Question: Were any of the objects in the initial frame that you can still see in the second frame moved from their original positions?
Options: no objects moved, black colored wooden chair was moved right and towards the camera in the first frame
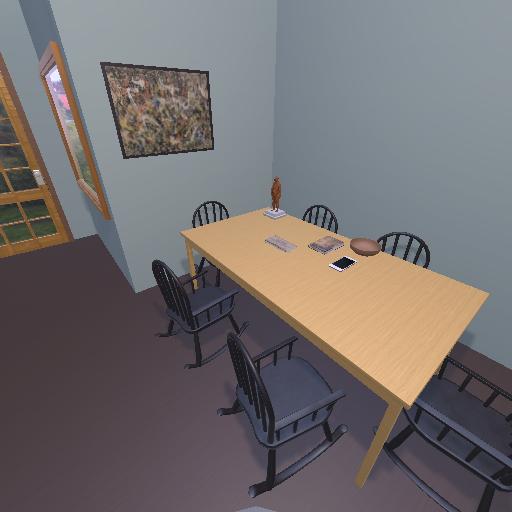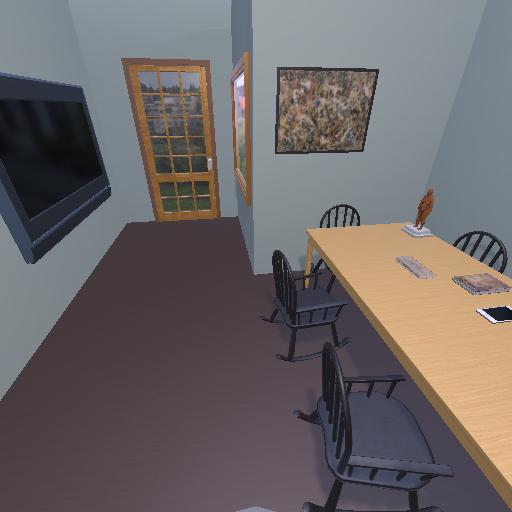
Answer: no objects moved